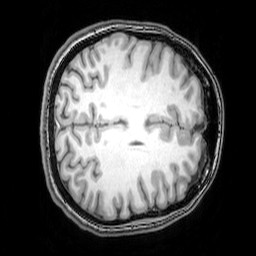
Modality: T1w
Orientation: axial
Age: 24
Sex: female
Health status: healthy
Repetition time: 0.081 s
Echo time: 0.037 s